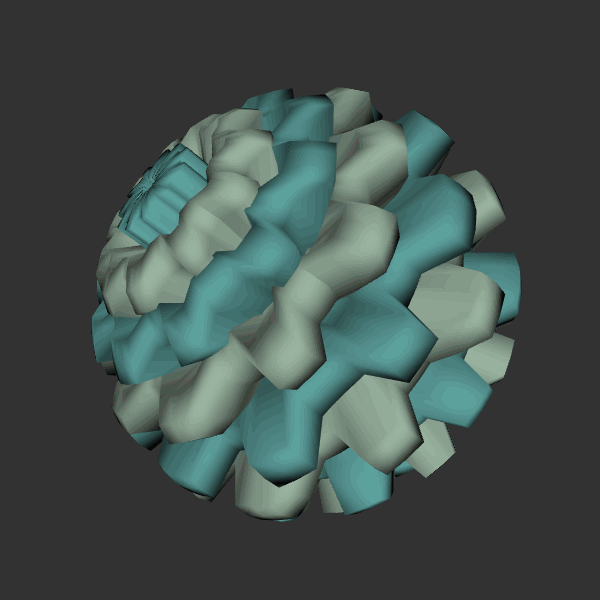
Background: dark